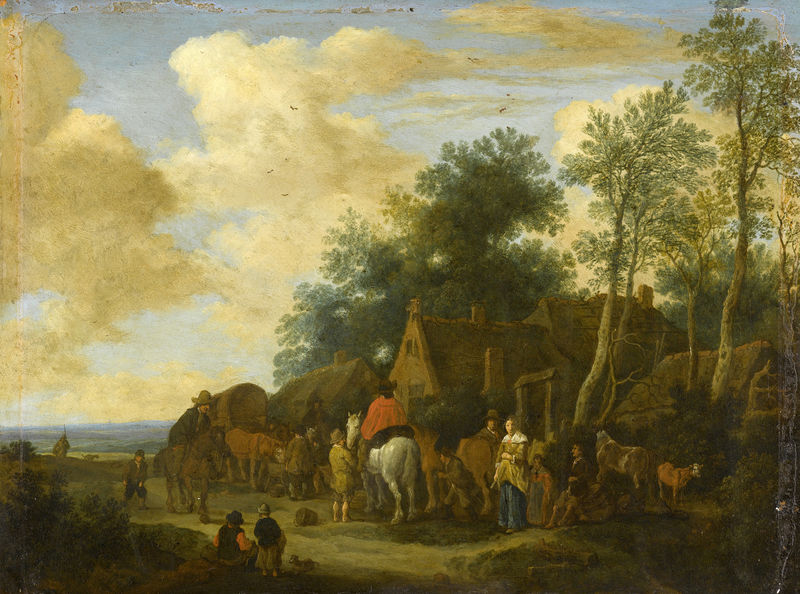
Titel: Halte bij een herberg
Künstler: Pieter de Molijn
Standort: Amsterdam
Institution: Rijksmuseum
Schlagwörter: baum, blau, himmel, meer, wolken, bäume, landschaft, menschen, haus, rot, tiere, wolke, busch, kind, bauern, kinder, pferd, pferde, reiter, dorf, ziege, bushc, himmek